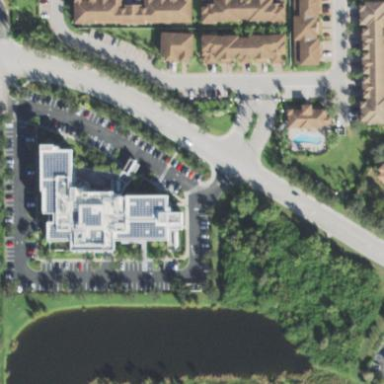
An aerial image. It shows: Hospital building.